Interaction volume radius: 5 \u00c5
Interaction volume height: 15 \u00c5
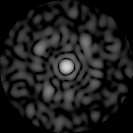
Disorder parameter: 0.829